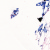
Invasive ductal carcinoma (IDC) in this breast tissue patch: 0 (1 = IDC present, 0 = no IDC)